Question: I'm trying to use SciPy's 'dendrogram' method to cut my data into a number of clusters based on a threshold value. However, once I create a dendrogram and retrieve its 'color_list', there is one fewer entry in the list than there are labels.
Alternatively, I've tried using 'fcluster' with the same threshold value I identified in 'dendrogram'; however, this does not render the same result -- it gives me one cluster instead of three.
here's my code.
'''
import pandas
data = pandas.DataFrame({'total_runs': {0: 2.489857755536053,
1: 1.2877651950650333, 2: 0.8898850111727028, 3: 0.77750321282732704, 4: 0.72593099987615461, 5: 0.70064977003207007,
6: 0.68217502514600825, 7: 0.67963194285399975, 8: 0.64238326692987524, 9: 0.6102581538587678, 10: 0.52588765899448564,
11: 0.44813665774322564, 12: 0.30434031343774476, 13: 0.26151929543260161, 14: 0.18623657993534984, 15: 0.17494230269731209,
16: 0.14023670906519603, 17: 0.096817318756050832, 18: 0.085822227670014059, 19: 0.042178447746868117, 20: -0.073494398270518693,
21: -0.13699665903273103, 22: -0.13733324345373216, 23: -0.31112299949731331, 24: -0.42369178918768974, 25: -0.54826542322710636,
26: -0.56090603814914863, 27: -0.63252372328438811, 28: -0.68787316140457322, 29: -1.1981351436422796, 30: -1.944118415387774,
31: -2.1899746357945964, 32: -2.9077222144449961},
'total_salaries': {0: 3.5998991340231234,
1: 1.6158435140488829, 2: 0.87501176080187315, 3: 0.57584734201367749, 4: 0.54559862861592978, 5: 0.85178295446270169,
6: 0.18345463930386757, 7: 0.81380836410678736, 8: 0.43412670908952178, 9: 0.29560433676606418, 10: 1.0636736398252848,
11: 0.08930130612600648, 12: -0.20839133305170349, 13: 0.33676911316165403, 14: -0.12404710480916628, 15: 0.82454221267393346,
16: -0.34510456295395986, 17: -0.17162157282367937, 18: -0.064803261585569982, 19: -0.22807757277294818, 20: -0.61709008778669083,
21: -0.42506873158089231, 22: -0.42637946918743924, 23: -0.53516500398181921, 24: -0.68219830809296633, 25: -1.0051418692474947,
26: -1.0900316082184143, 27: -0.82421065378673986, 28: 0.095758053930450004, 29: -0.91540963929213015, 30: -1.3296449323844519,
31: -1.5512503530547552, 32: -1.6573856443389405}})
from scipy.spatial.distance import pdist
from scipy.cluster.hierarchy import linkage, dendrogram
distanceMatrix = pdist(data)
dend = dendrogram(linkage(distanceMatrix, method='complete'),
color_threshold=4,
leaf_font_size=10,
labels = df.teamID.tolist())
'''

'''
len(dend['color_list'])
Out[169]: 32
len(df.index)
Out[170]: 33
'''
Why is 'dendrogram' only assigning colors to 32 labels, although there are 33 observations in the data? Is this how I extract the labels and their corresponding clusters (colored in blue, green and red above)? If not, how else do I 'cut' the tree properly?
Here's my attempt at using 'fcluster'. Why does it return only one cluster for the set, when the same threshold for 'dend' returns three?
'''
from scipy.cluster.hierarchy import fcluster
fcluster(linkage(distanceMatrix, method='complete'), 4)
Out[175]:
array([1, 1, 1, 1, 1, 1, 1, 1, 1, 1, 1, 1, 1, 1, 1, 1, 1, 1, 1, 1, 1, 1, 1,
1, 1, 1, 1, 1, 1, 1, 1, 1, 1], dtype=int32)
'''
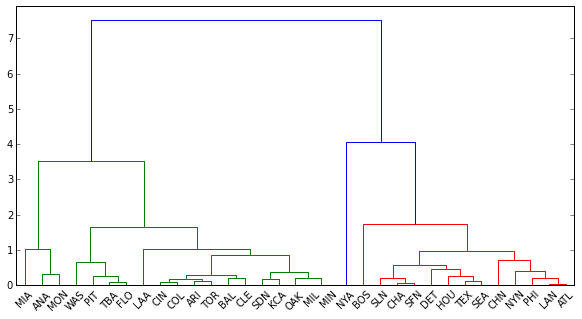
Answer: Here's the answer - I didn't add 'distance' as an option to 'fcluster'. With it, I get the correct (3) cluster assignments.
'''
assignments = fcluster(linkage(distanceMatrix, method='complete'),4,'distance')
print assignments
[3 2 2 2 2 2 2 2 2 2 2 2 1 2 1 2 1 1 1 1 1 1 1 1 1 1 1 1 1 1 1 1 1]
cluster_output = pandas.DataFrame({'team':df.teamID.tolist() , 'cluster':assignments})
print cluster_output
cluster team
0 3 NYA
1 2 BOS
2 2 PHI
3 2 CHA
4 2 SFN
5 2 LAN
6 2 TEX
7 2 ATL
8 2 SLN
9 2 SEA
10 2 NYN
11 2 HOU
12 1 BAL
13 2 DET
14 1 ARI
15 2 CHN
16 1 CLE
17 1 CIN
18 1 TOR
19 1 COL
20 1 OAK
21 1 MIL
22 1 MIN
23 1 SDN
24 1 KCA
25 1 TBA
26 1 FLO
27 1 PIT
28 1 LAA
29 1 WAS
30 1 ANA
31 1 MON
32 1 MIA
'''